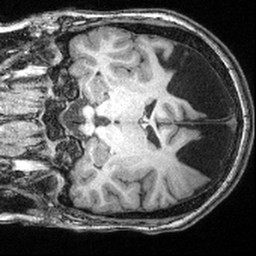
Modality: T1w
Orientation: coronal
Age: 13
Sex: male
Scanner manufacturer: siemens
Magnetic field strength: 3 T
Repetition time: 2.4 s
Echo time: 0.00374 s